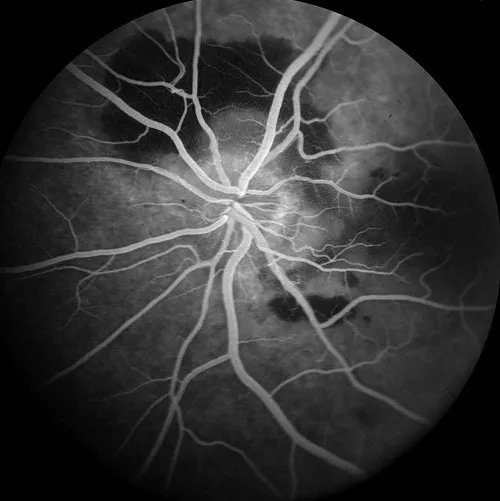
Color fundus photograph, optical coherence tomography, and fluorescein angiogram at presentation. Early.
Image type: ophthalmic_imaging (ophthalmic_angiography)